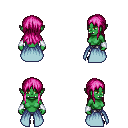
a pixel art fantasy rpg character, female body template, orc, green skin, overskirt, metal pants, pink unkempt hairstyle, white cloth bracers, black slippers, four views (front, back, left, right), 2x2 character sprite sheet, small pixel art, hard edges, no anti-aliasing